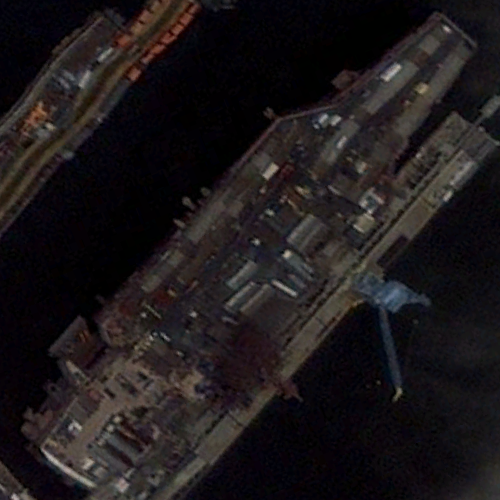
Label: aircraft_carrier